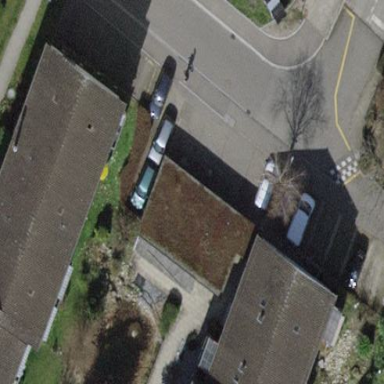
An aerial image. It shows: Group of garages.